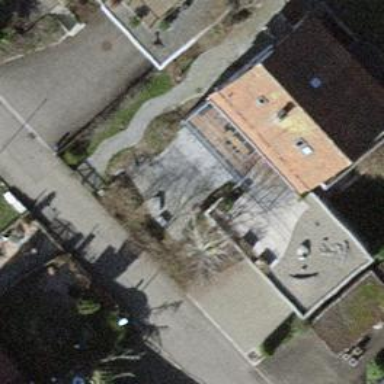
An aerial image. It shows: Residential building with gambrel roof made of rosy brown roof tiles. The roof tile orientation is across the building.